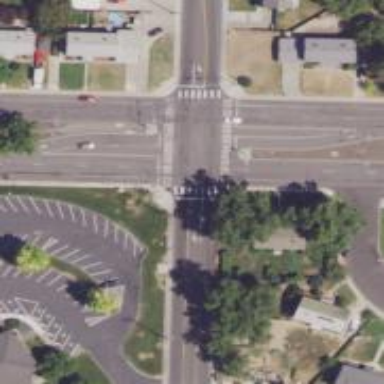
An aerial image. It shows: Marked road crossing.